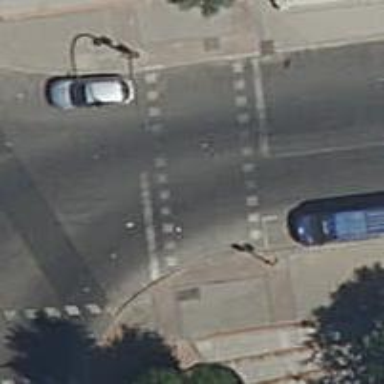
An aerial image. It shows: Crossing with traffic signals.